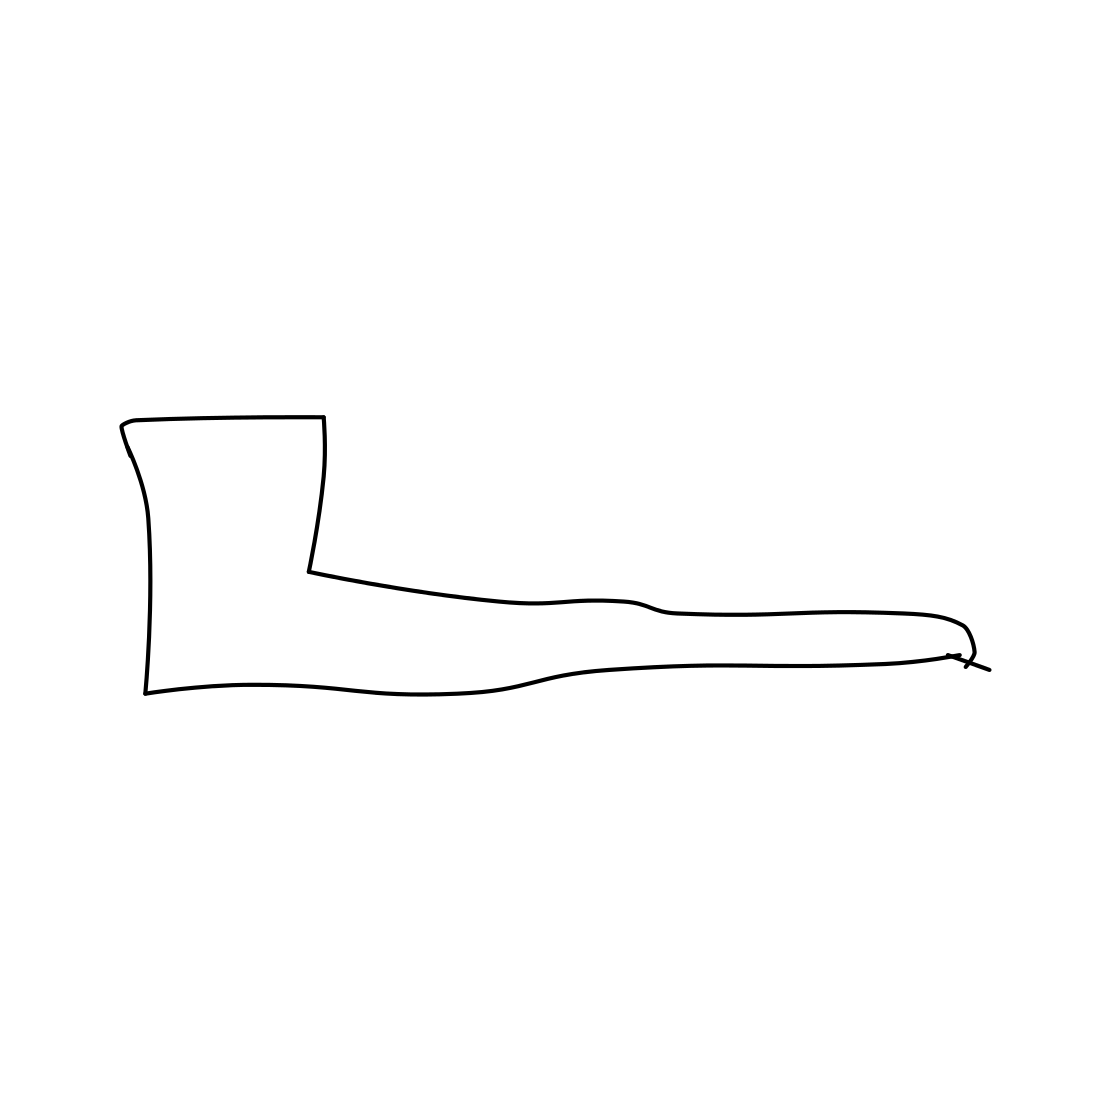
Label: pipe (for smoking)